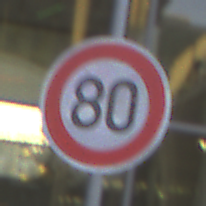
Verkehrszeichen: Geschwindigkeit80
Umgebung: Outdoor, Urban
Tageszeit: SunriseSunset
Wetter: PartlyCloudy
Licht: Natural
Jahreszeit: NotSpecified
Kontrast: MediumContrast